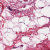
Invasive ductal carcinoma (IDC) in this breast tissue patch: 0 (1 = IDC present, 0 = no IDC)